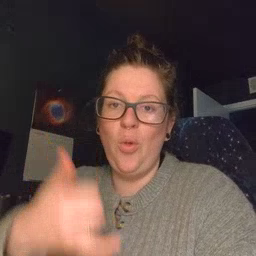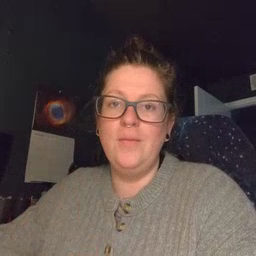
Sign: callonphone